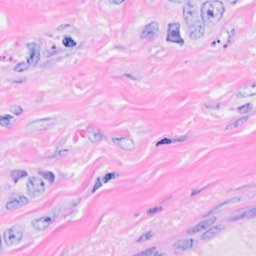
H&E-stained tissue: Breast